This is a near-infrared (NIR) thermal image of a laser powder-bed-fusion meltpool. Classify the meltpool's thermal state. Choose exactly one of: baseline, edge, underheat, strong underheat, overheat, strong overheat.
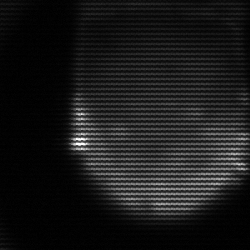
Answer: edge